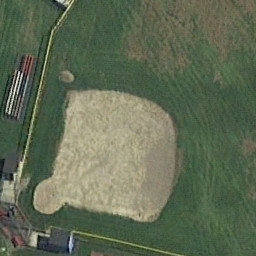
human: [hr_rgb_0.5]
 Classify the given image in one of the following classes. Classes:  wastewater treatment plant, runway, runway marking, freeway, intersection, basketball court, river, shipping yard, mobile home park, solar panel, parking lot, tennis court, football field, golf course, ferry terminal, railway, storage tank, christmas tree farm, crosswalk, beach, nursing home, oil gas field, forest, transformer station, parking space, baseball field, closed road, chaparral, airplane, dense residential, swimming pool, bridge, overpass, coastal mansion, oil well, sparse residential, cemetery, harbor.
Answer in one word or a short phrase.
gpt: baseball field